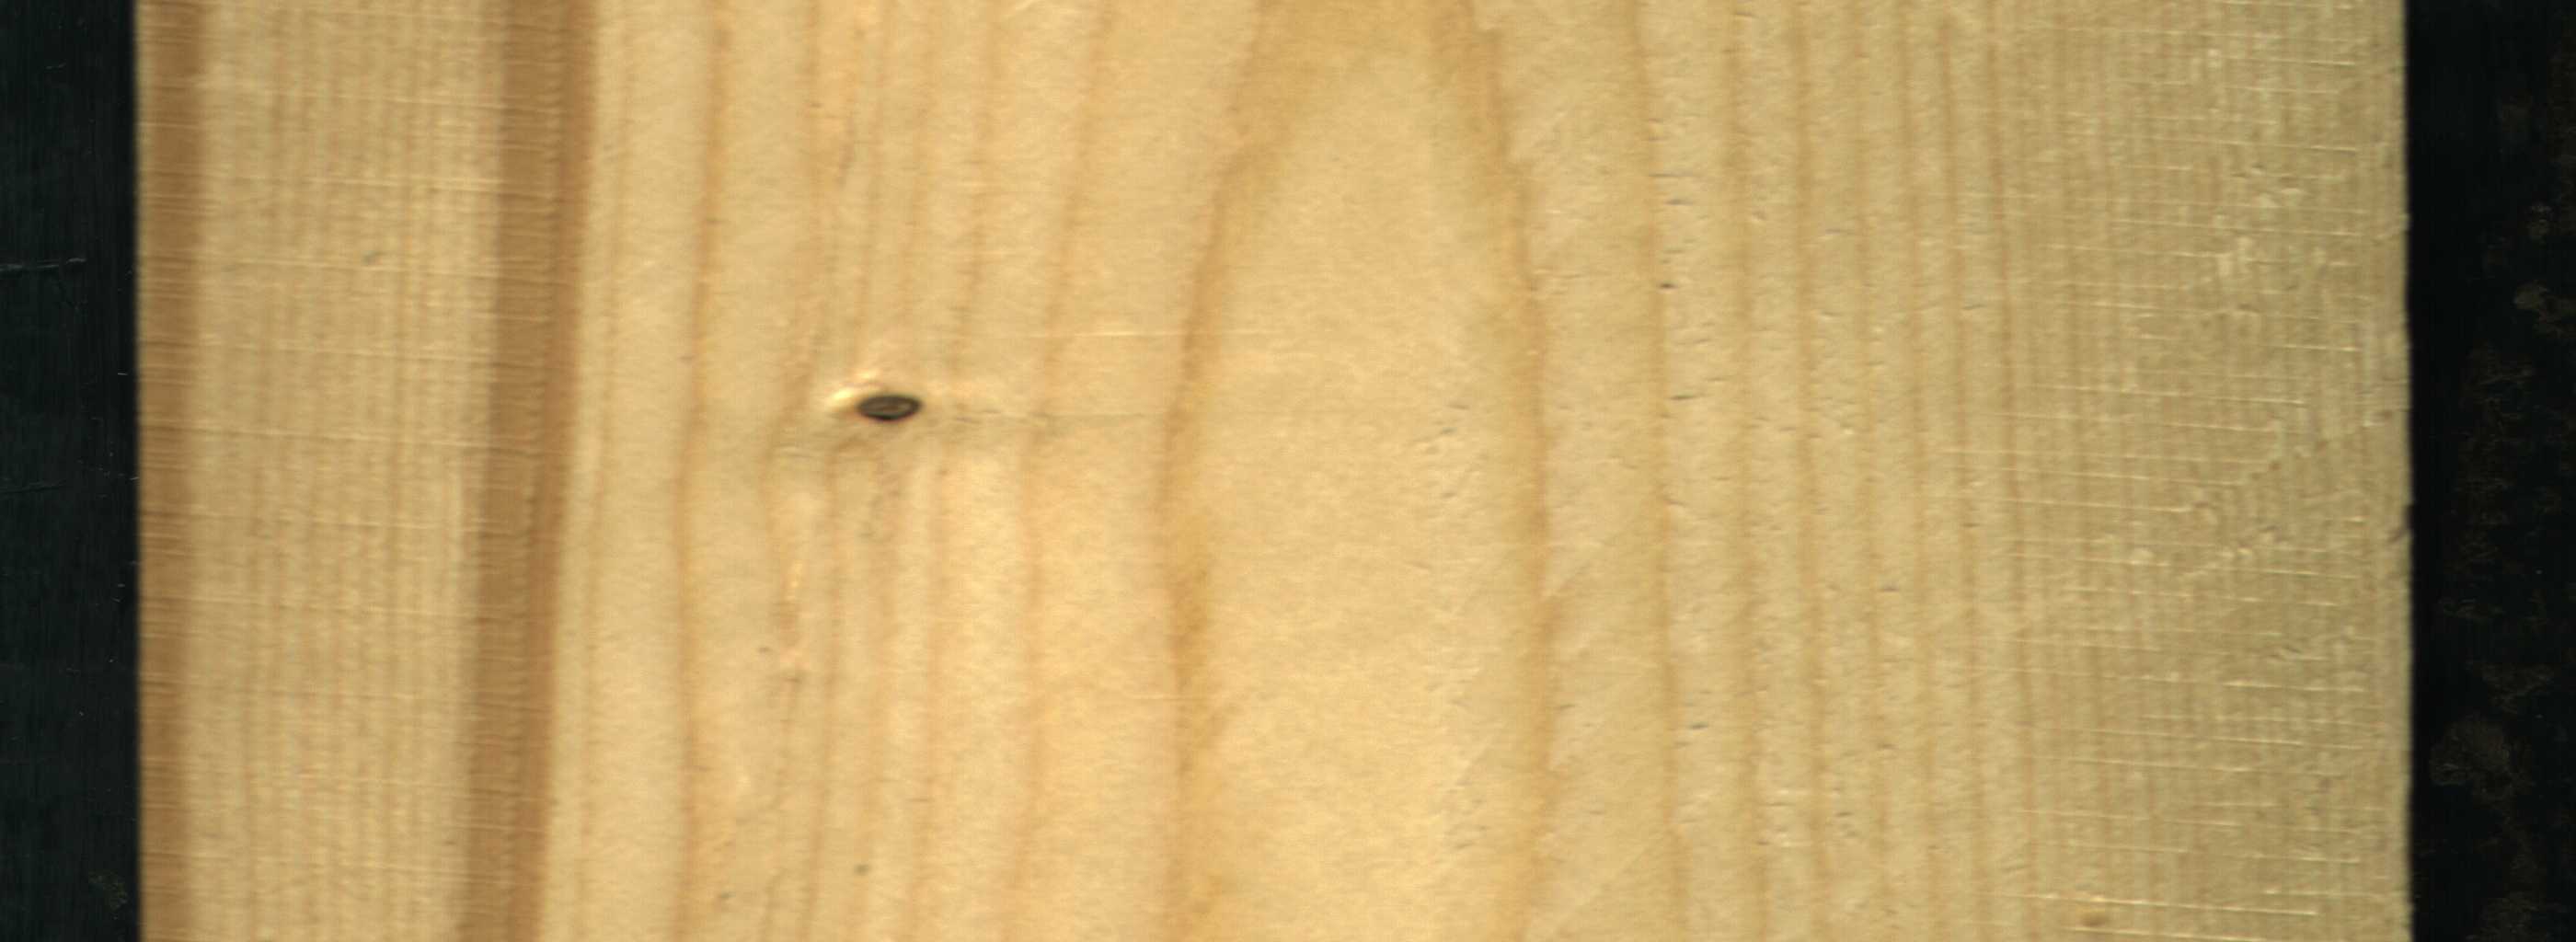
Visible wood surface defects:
Quartzity
Quartzity
Dead_Knot